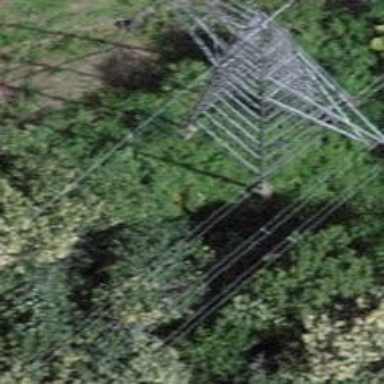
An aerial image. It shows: Towering power structure.